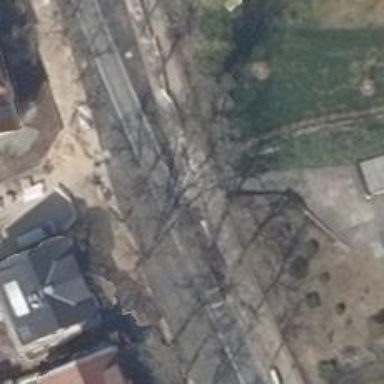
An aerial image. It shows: Tram railway with electrified contact lines.